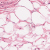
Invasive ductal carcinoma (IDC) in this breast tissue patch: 0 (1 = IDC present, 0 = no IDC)